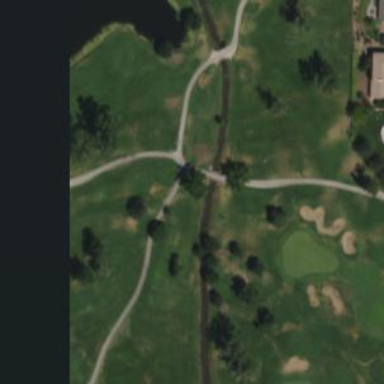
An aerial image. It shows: Service road designated as golf cart path.